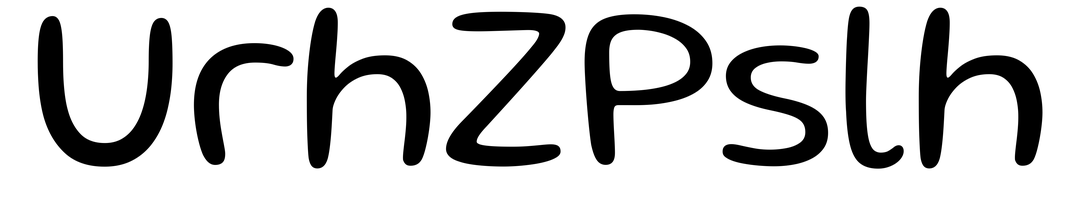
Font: Gluten_Light